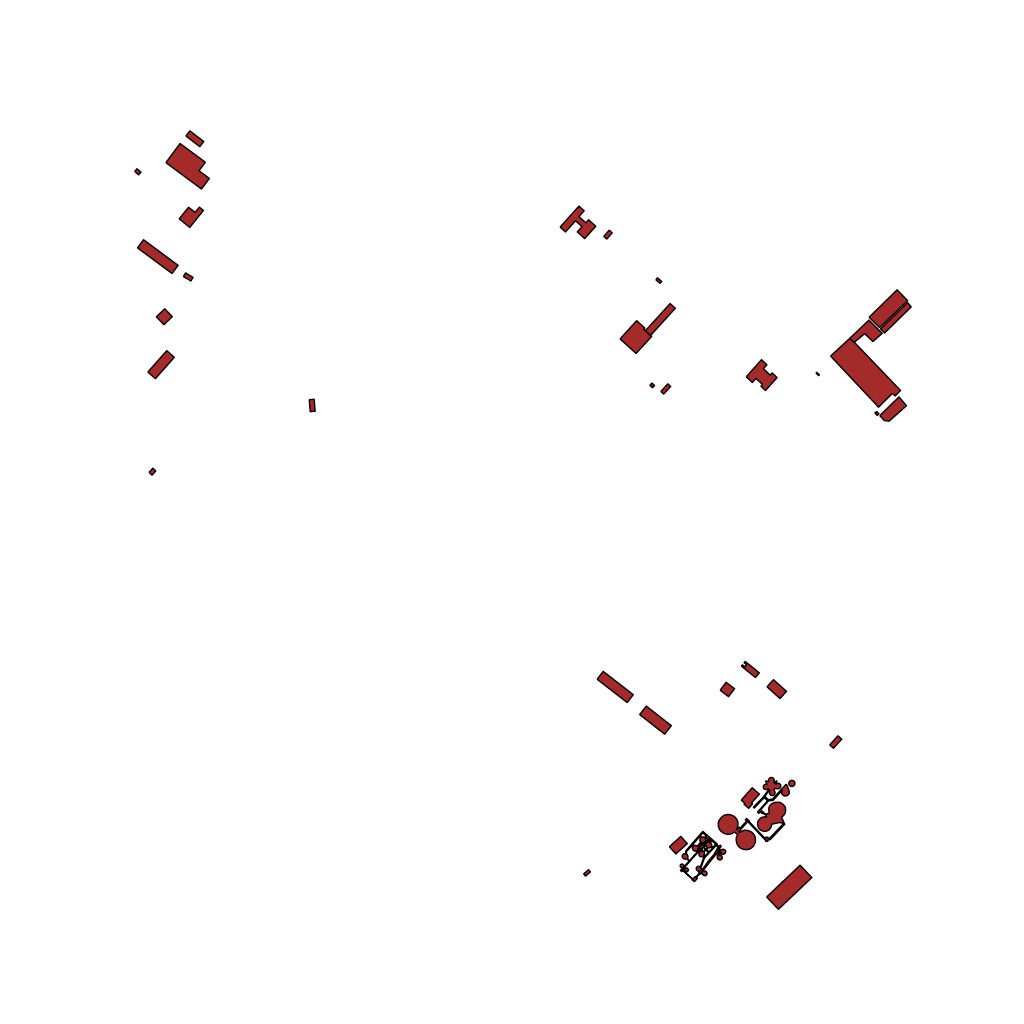
Tags: overhead vector_map, industrial, recreation, residential, individual_rise, density_1, Facility, 1.0 km²